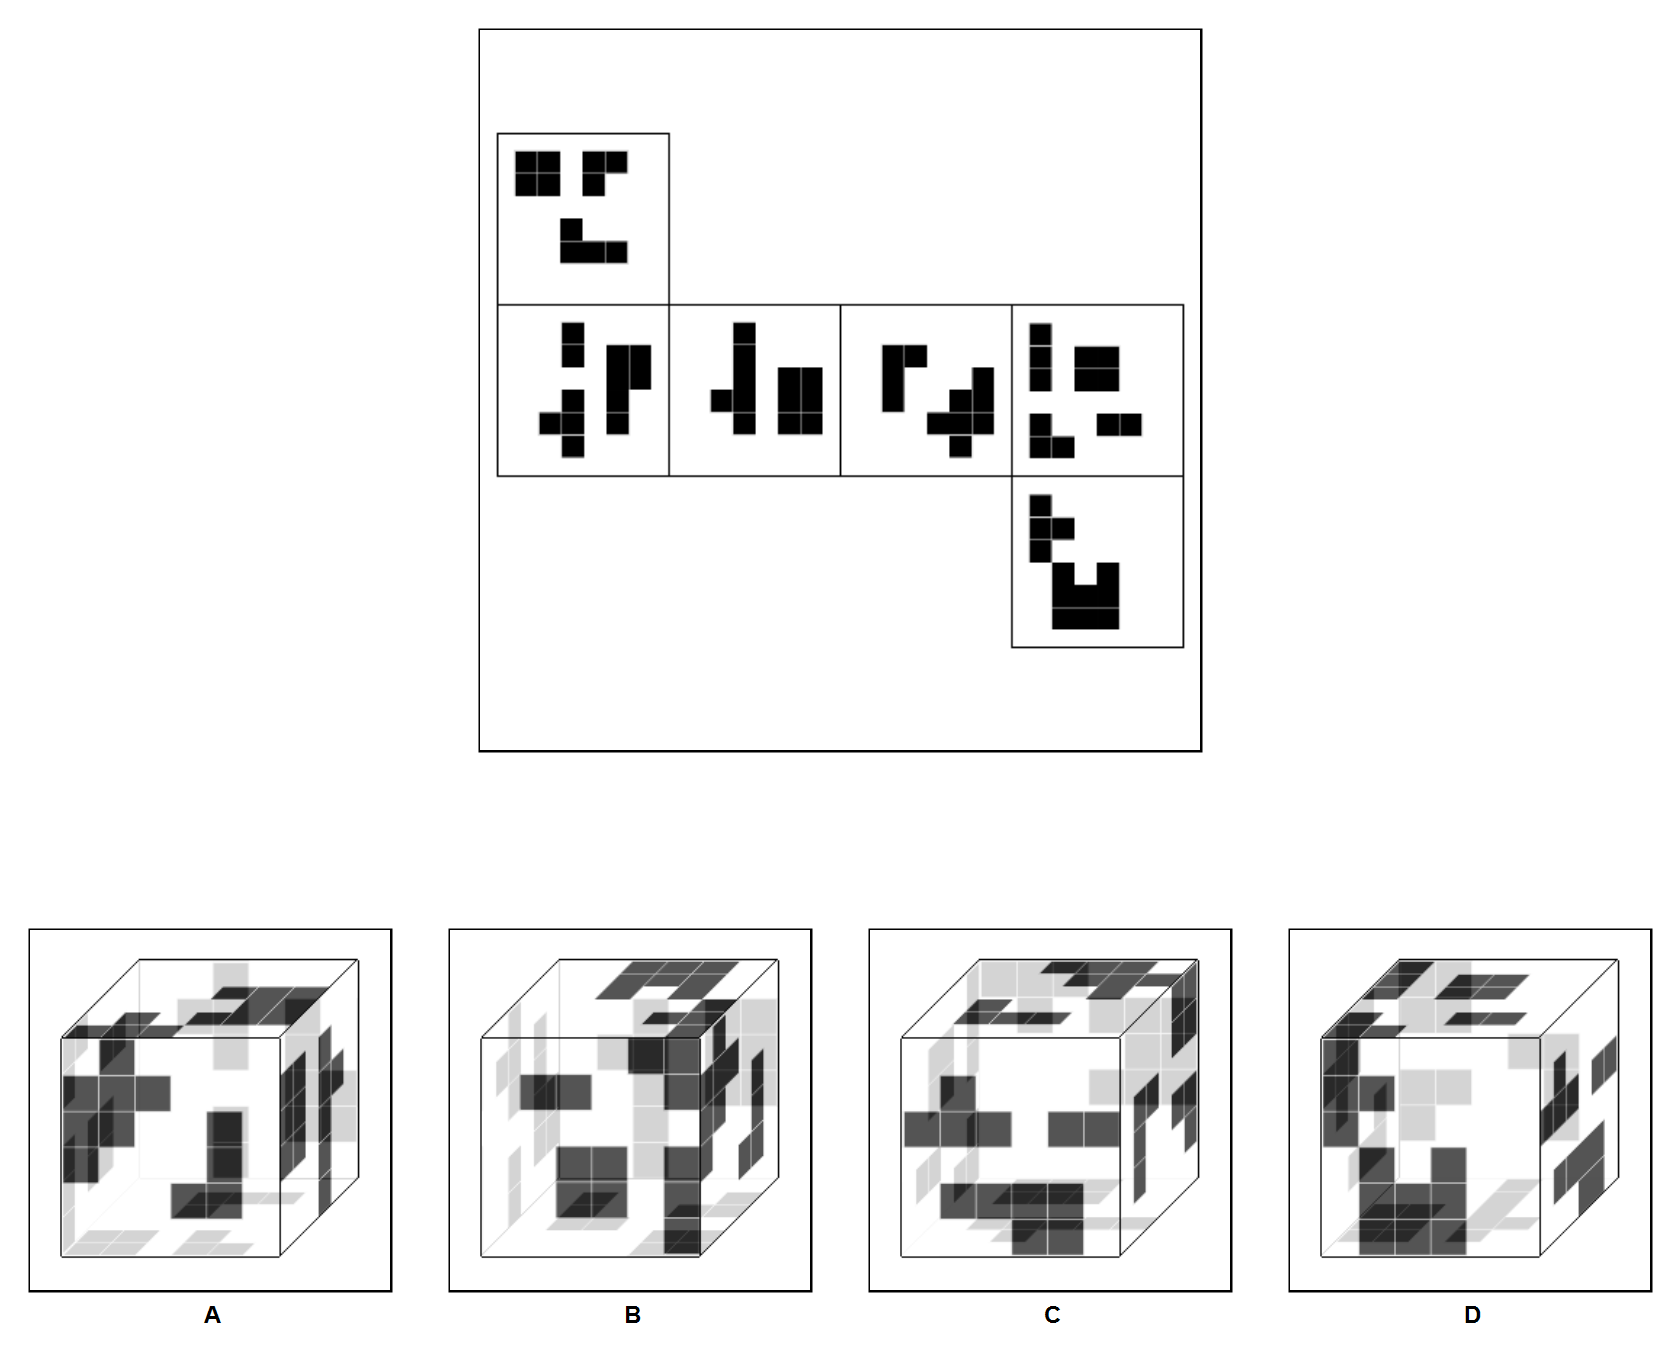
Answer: C